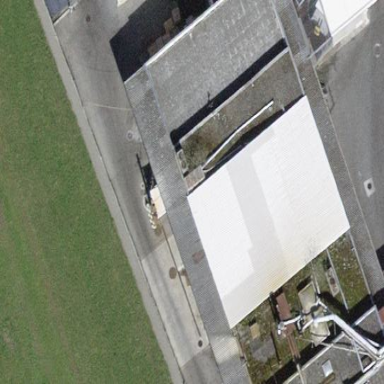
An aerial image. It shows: Manufacturing building.